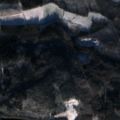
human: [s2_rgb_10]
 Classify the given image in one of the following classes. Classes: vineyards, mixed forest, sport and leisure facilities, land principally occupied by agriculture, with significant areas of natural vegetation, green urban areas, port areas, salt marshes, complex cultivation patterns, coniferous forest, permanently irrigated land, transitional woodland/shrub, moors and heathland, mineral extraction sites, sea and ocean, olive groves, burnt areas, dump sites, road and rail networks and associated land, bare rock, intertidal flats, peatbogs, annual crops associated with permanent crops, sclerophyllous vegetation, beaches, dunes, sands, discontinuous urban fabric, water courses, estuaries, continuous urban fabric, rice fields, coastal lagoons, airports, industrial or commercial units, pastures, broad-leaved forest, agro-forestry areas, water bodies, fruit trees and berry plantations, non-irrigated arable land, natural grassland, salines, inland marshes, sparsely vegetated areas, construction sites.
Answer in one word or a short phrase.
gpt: land principally occupied by agriculture, with significant areas of natural vegetation, mixed forest